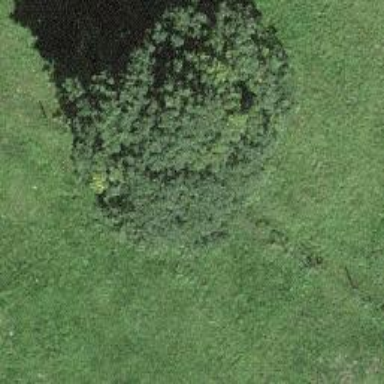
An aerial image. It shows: Beautiful tree in nature.